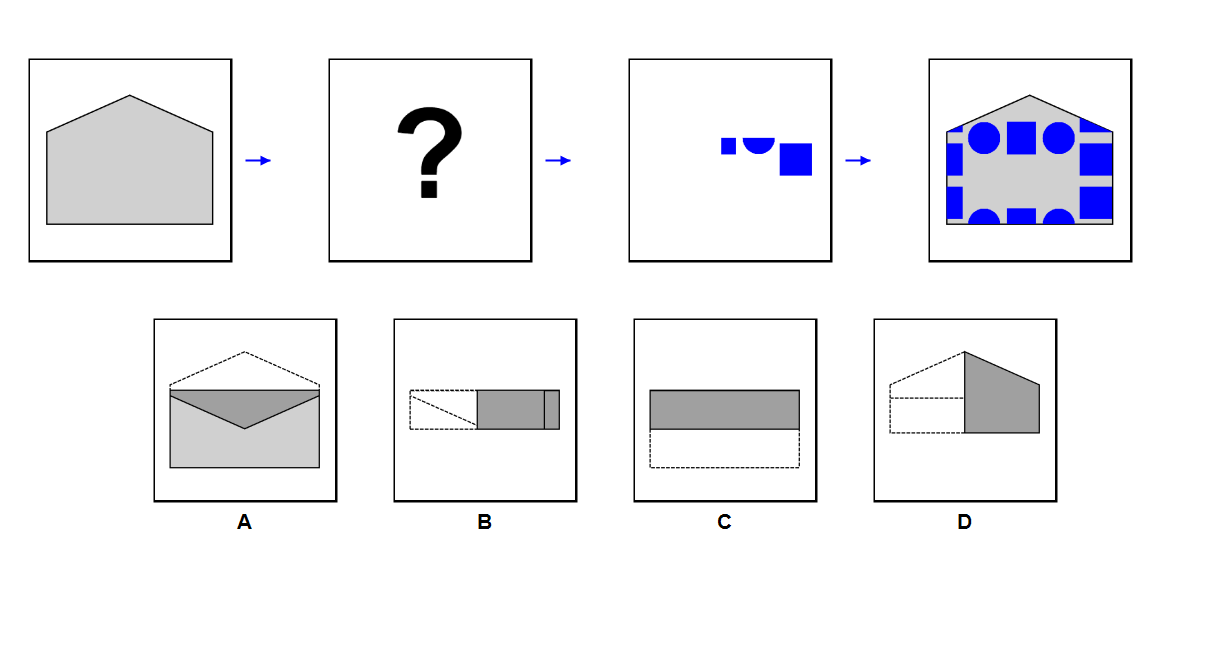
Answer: D